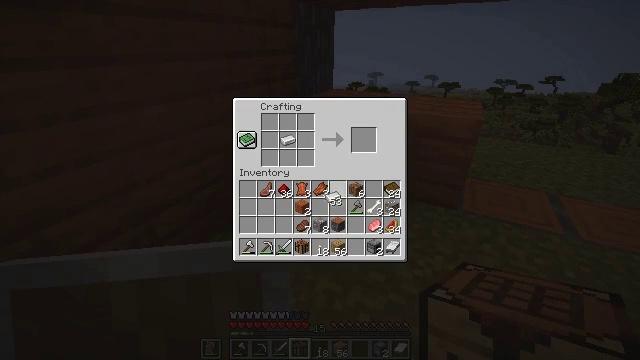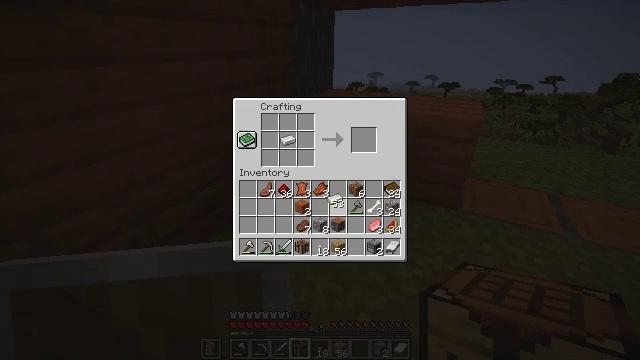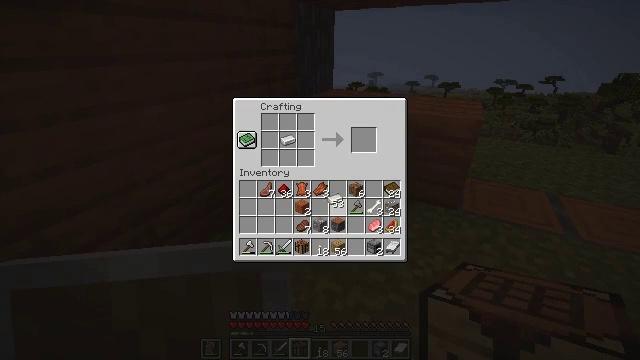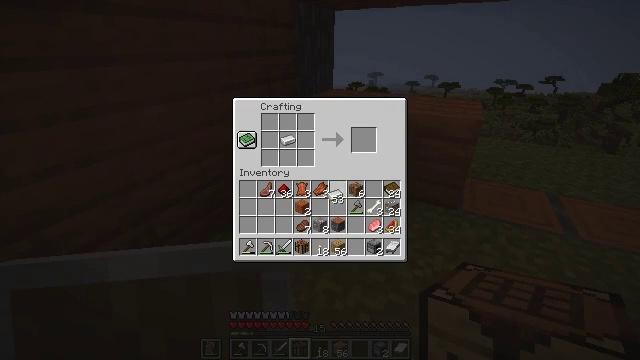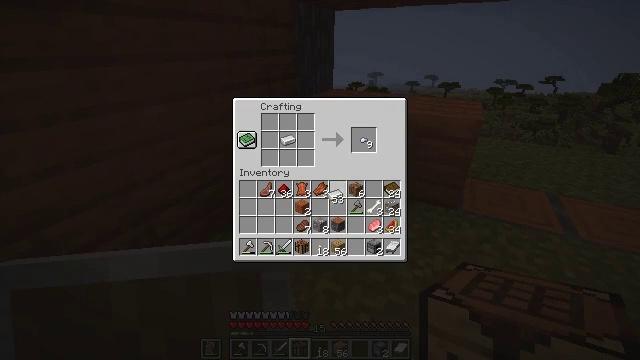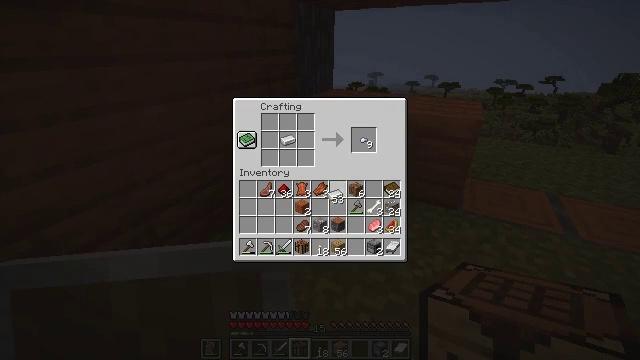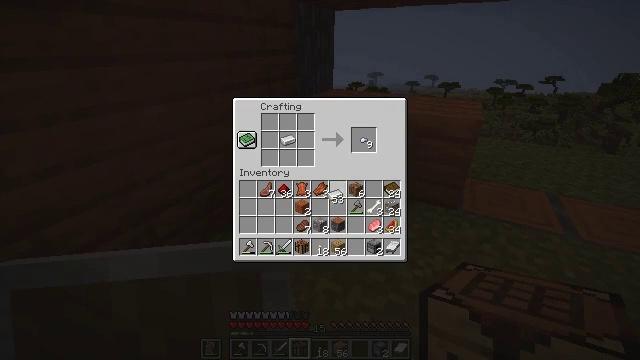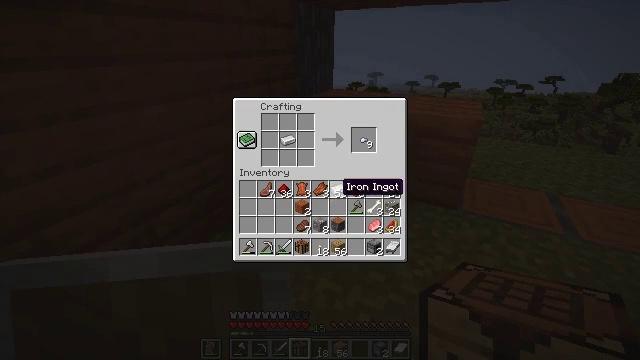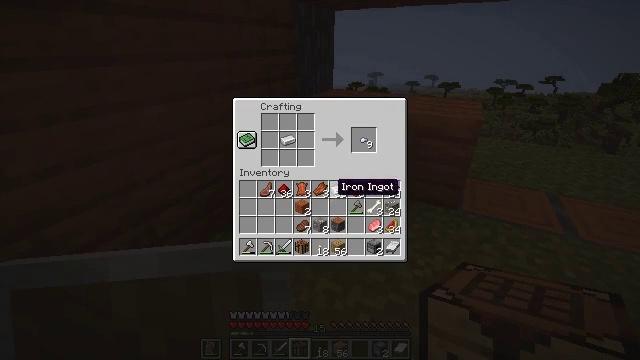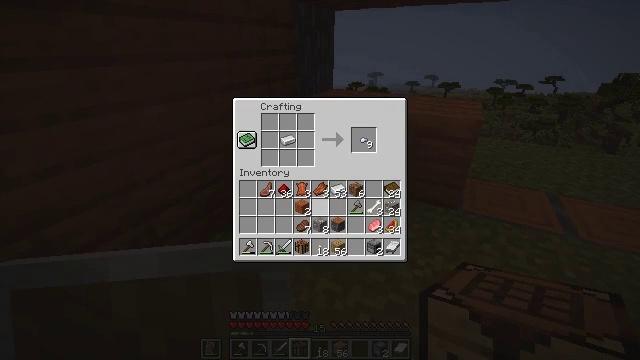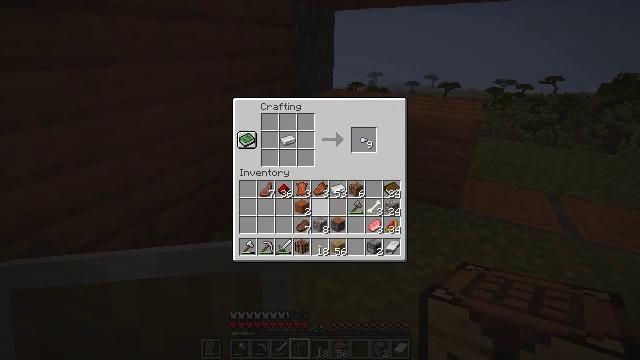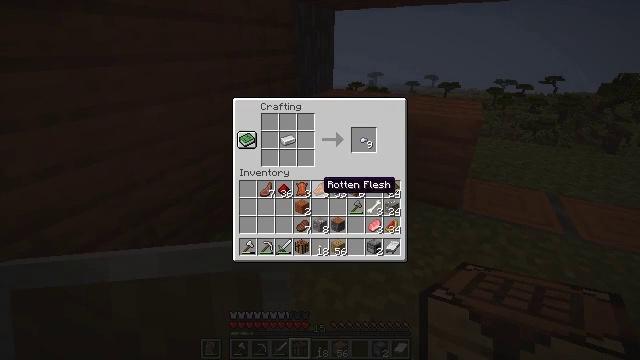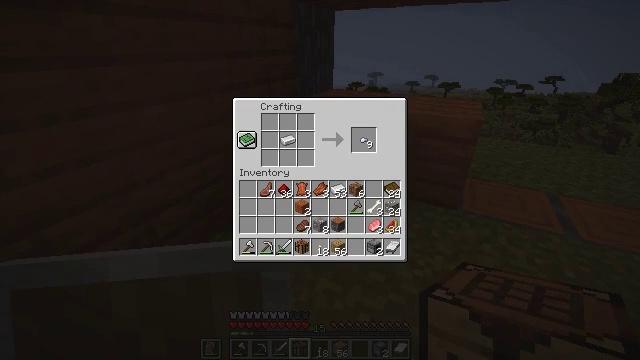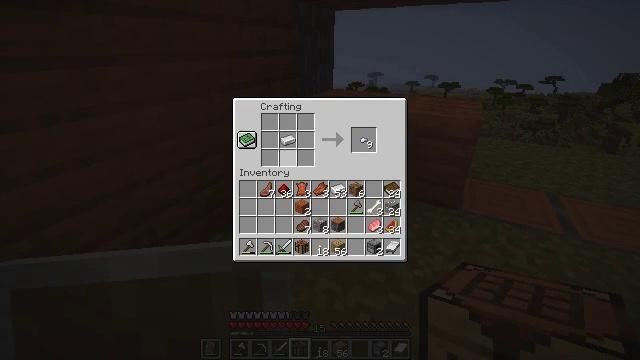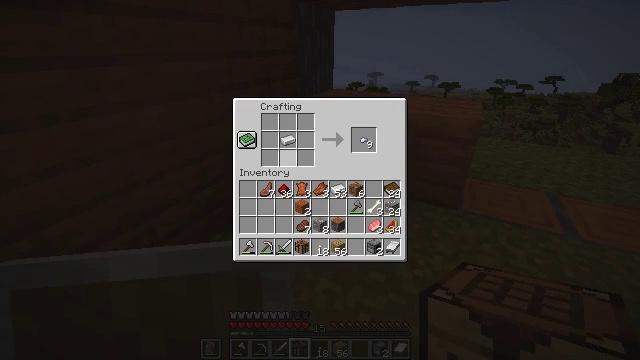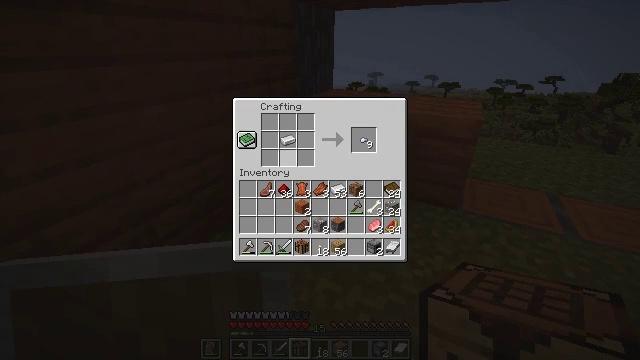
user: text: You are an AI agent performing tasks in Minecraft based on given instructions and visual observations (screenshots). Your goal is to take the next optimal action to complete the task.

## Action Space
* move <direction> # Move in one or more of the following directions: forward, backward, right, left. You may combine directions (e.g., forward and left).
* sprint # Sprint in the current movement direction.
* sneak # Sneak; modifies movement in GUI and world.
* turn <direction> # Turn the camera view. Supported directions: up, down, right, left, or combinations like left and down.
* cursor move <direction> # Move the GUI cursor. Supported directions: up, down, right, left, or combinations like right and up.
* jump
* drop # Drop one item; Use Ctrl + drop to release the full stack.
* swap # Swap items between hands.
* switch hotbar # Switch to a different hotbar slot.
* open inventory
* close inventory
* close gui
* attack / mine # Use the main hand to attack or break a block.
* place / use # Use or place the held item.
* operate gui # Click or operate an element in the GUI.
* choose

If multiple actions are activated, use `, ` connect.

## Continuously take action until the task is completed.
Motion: motion action
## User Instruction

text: Craft an iron shovel.
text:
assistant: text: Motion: no_op
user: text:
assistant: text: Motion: no_op
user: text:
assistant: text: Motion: no_op
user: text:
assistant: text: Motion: no_op
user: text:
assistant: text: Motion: operate gui
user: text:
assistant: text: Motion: operate gui
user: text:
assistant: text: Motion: no_op
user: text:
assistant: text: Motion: no_op
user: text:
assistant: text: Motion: no_op
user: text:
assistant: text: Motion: no_op
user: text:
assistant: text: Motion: cursor move up
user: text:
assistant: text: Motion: cursor move left and up
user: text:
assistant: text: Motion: cursor move up
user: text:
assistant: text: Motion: no_op
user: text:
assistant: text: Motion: operate gui
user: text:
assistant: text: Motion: operate gui
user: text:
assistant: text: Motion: operate gui
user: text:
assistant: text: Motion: no_op
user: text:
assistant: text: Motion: no_op
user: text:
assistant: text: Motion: no_op
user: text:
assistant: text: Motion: no_op
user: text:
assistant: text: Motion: cursor move up
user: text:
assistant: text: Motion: cursor move up
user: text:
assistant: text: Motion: operate gui
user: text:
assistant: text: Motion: operate gui
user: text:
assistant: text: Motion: operate gui
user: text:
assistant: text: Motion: no_op
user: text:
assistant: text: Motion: cursor move down
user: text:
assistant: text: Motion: no_op
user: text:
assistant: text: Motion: operate gui